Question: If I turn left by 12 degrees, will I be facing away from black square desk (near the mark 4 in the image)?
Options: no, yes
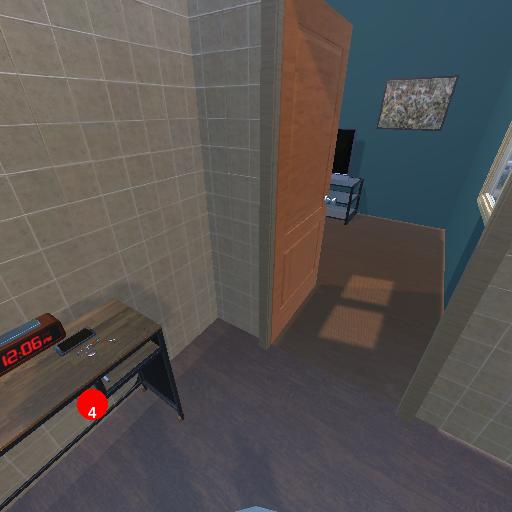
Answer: no